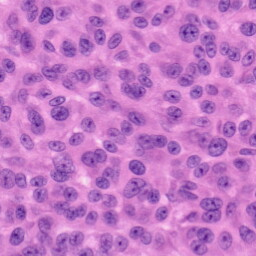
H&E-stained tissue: Skin